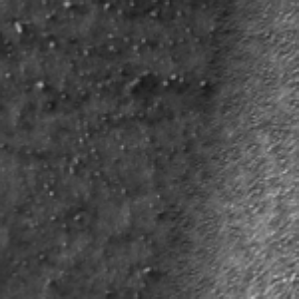
Label: frost